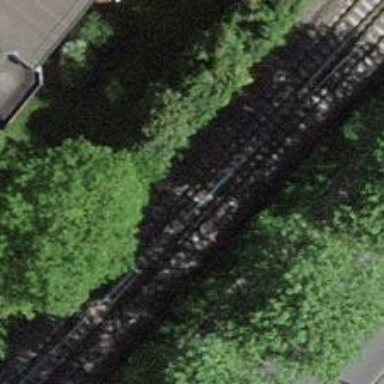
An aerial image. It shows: Railway switch.